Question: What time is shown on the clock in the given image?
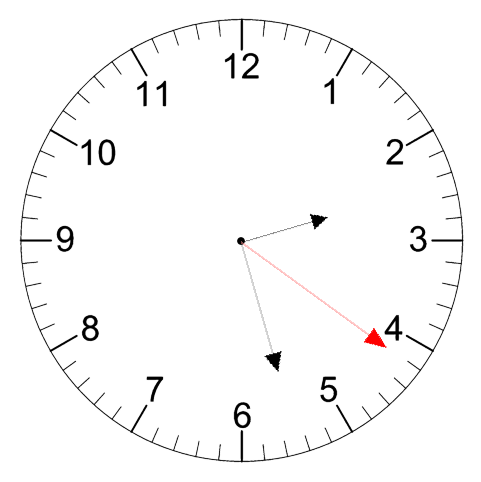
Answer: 02:27:21